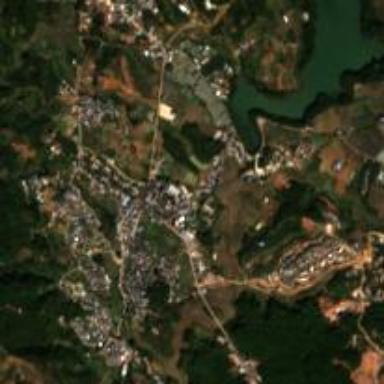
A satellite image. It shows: Ethnic township within town.